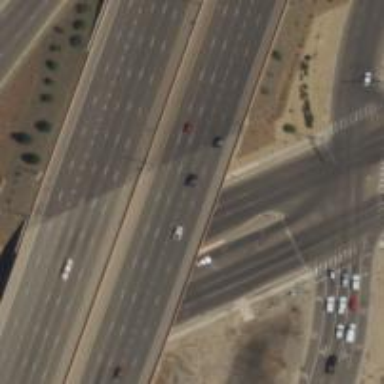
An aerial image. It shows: Motorway bridge.